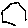
Label: hexagon